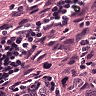
Metastatic tissue present: yes